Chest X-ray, PA view. Patient: 84 years old, sex M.
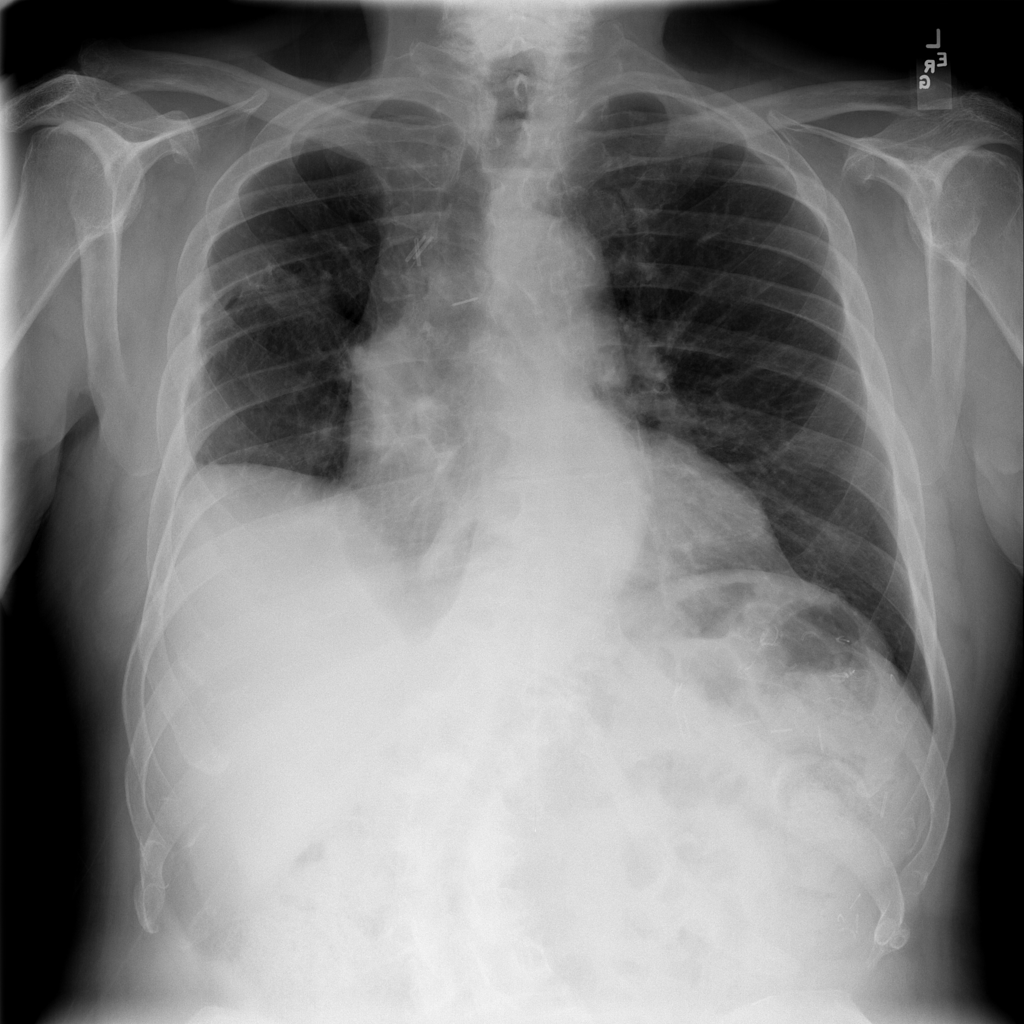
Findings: Consolidation, Fibrosis, Infiltration